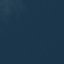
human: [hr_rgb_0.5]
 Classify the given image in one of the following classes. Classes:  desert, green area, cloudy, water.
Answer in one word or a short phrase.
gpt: water